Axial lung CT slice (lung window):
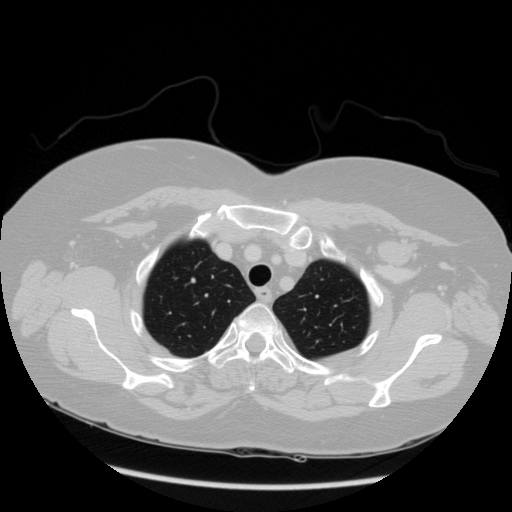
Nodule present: no